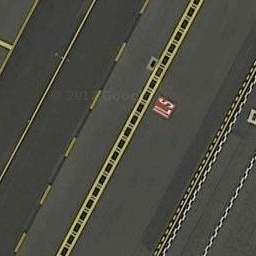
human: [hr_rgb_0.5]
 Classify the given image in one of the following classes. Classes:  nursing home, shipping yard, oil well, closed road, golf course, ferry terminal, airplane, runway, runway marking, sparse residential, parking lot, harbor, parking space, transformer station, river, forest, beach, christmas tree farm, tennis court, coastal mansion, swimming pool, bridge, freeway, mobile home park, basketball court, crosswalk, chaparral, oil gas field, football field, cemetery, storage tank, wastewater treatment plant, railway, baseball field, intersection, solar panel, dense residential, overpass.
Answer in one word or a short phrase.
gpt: runway marking